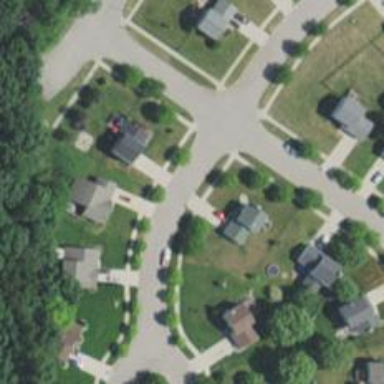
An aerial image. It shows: Driveway.